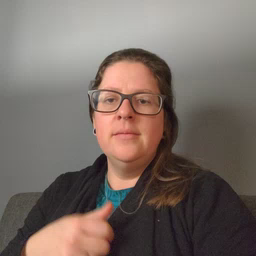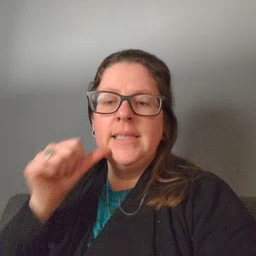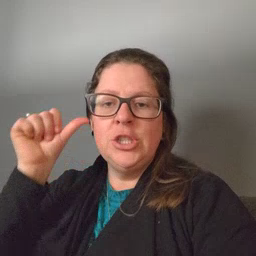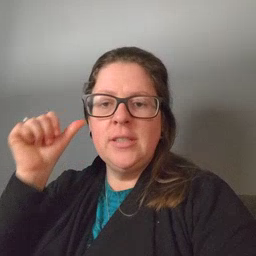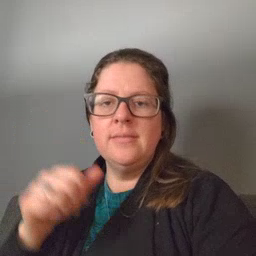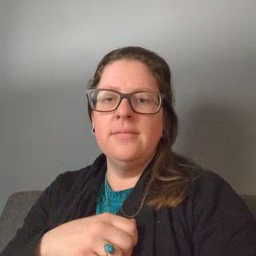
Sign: yesterday